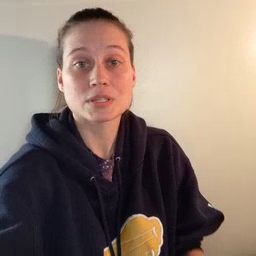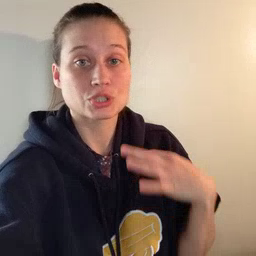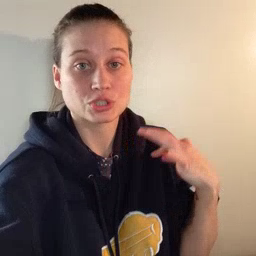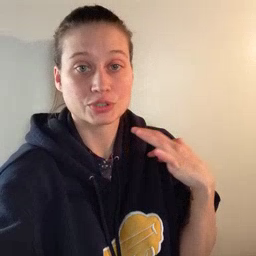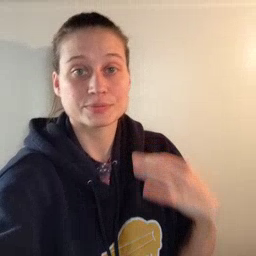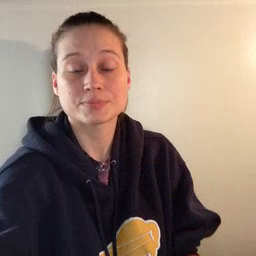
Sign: shirt